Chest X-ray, PA view. Patient: 55 years old, sex F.
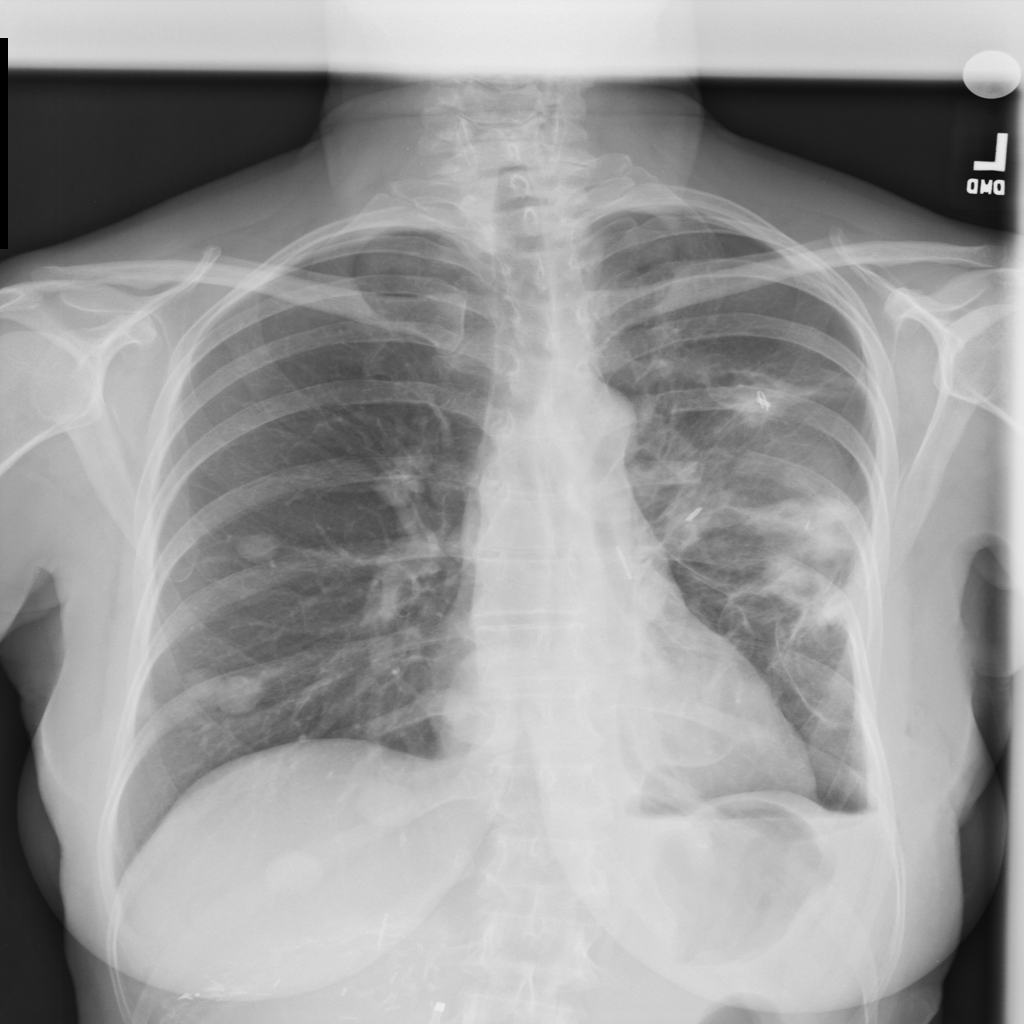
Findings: No Finding